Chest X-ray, AP view. Patient: 21 years old, sex F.
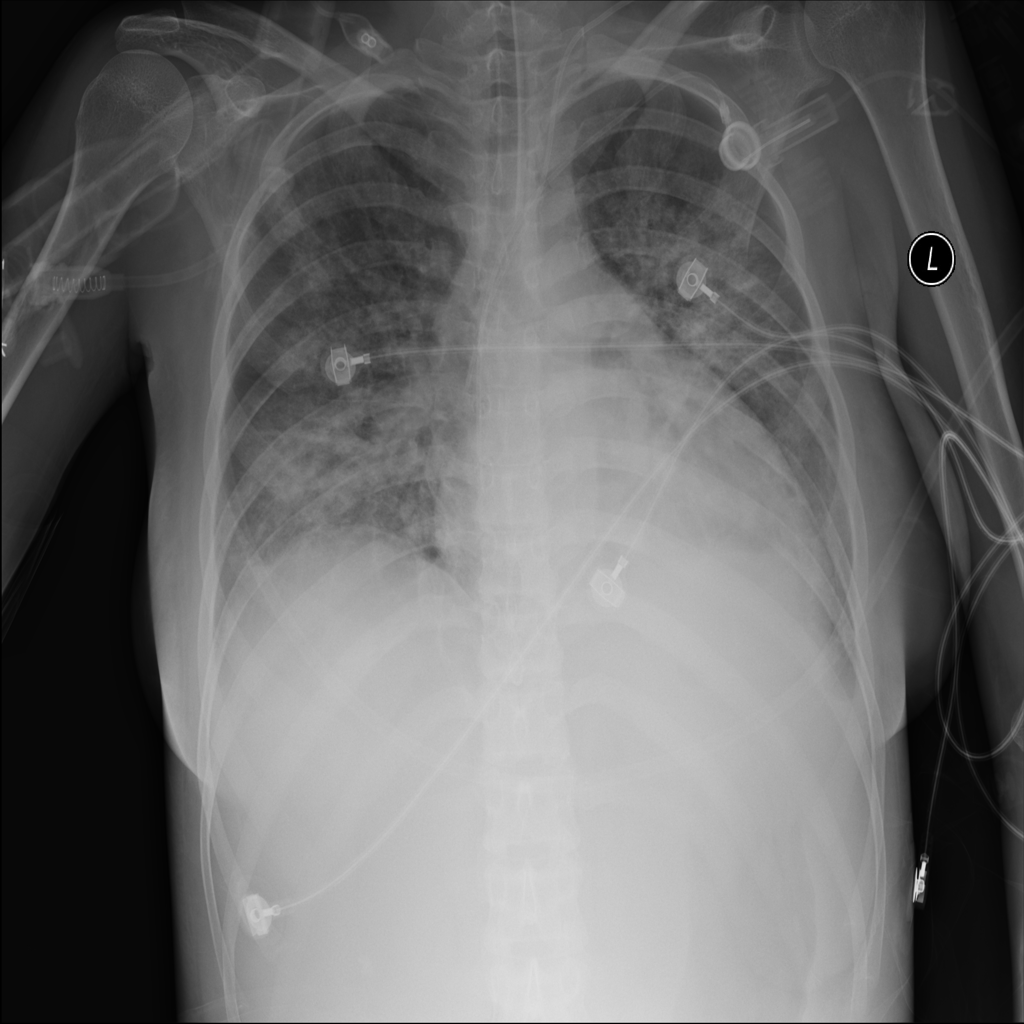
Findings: No Finding